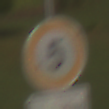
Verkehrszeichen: Geschwindigkeit5
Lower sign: HinweisDurchVerbaleAngabe11
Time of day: SunriseSunset
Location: Outdoor (Suburban)
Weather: PartlyCloudy
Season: NotSpecified
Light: Natural